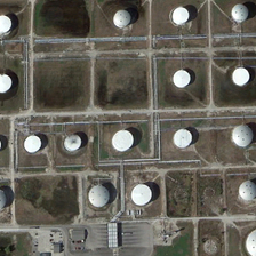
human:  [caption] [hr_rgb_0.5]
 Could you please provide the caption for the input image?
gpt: Many reservoirs are surrounded by square lawns.

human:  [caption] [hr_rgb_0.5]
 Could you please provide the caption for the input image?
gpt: Several oil storage tanks are surrounded by square pastures.

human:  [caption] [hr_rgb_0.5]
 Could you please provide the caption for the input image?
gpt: Many reservoirs are surrounded by square grasslands.

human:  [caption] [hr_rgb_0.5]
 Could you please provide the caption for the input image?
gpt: Many tanks were surrounded by square grass.

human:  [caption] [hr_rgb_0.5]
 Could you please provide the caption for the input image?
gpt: Several tanks were surrounded by square grass.